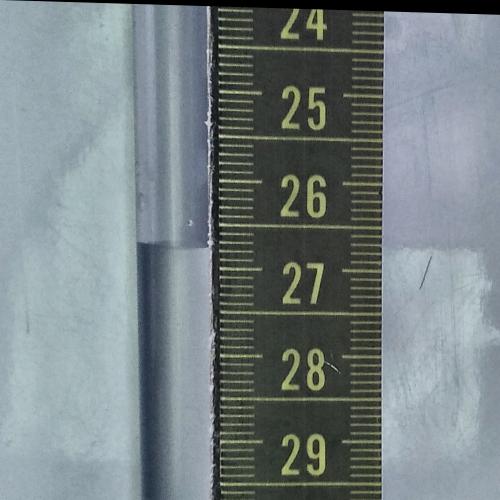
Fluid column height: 26.8 cm